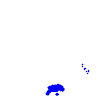
Particle: electron